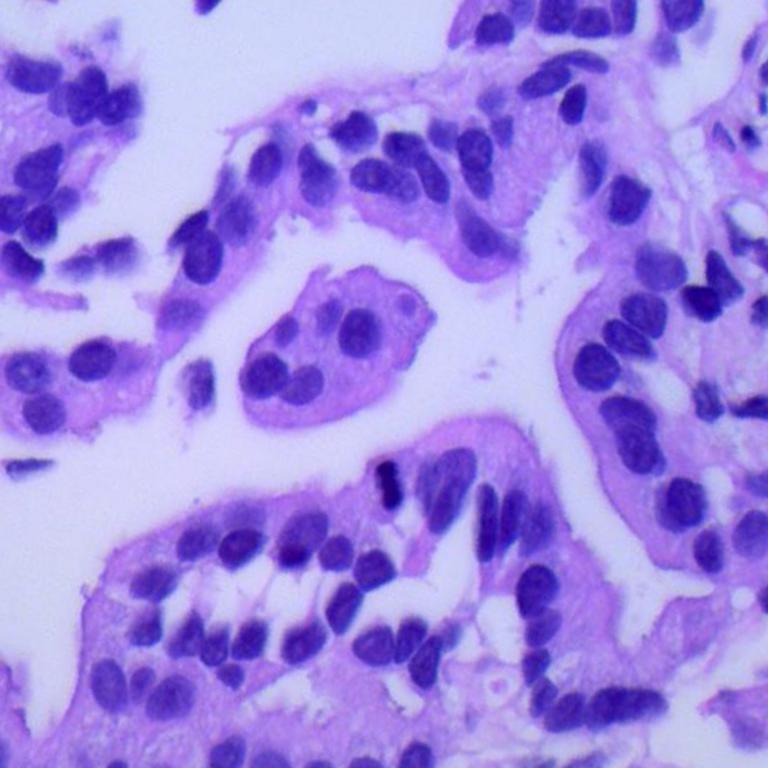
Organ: lung
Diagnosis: adenocarcinomas